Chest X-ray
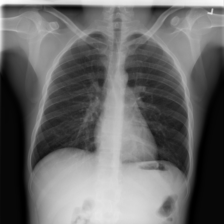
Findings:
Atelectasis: negative
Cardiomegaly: negative
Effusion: negative
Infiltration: negative
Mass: negative
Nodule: negative
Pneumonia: negative
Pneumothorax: negative
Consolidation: negative
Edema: negative
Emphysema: negative
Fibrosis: negative
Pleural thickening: negative
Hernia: negative